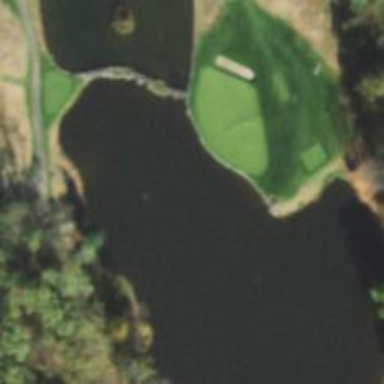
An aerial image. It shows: Water hazard on golf course.